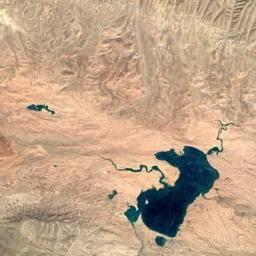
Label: lake